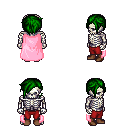
a pixel art fantasy rpg character, male body template, skeleton, pink cape, red pants, green pixie cut hairstyle, brown shoes, four views (front, back, left, right), 2x2 character sprite sheet, small pixel art, hard edges, no anti-aliasing